Interaction volume radius: 5 \u00c5
Interaction volume height: 45 \u00c5
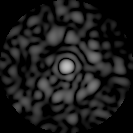
Disorder parameter: 0.8393